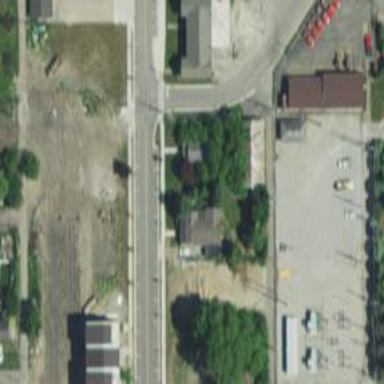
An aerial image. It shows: Alley designed for services.